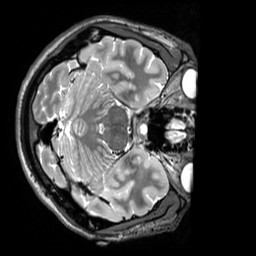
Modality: T2w
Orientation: axial
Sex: male
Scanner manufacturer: siemens
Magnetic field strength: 3 T
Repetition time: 3.2 s
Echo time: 0.409 s